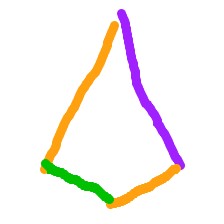
Shape: kite